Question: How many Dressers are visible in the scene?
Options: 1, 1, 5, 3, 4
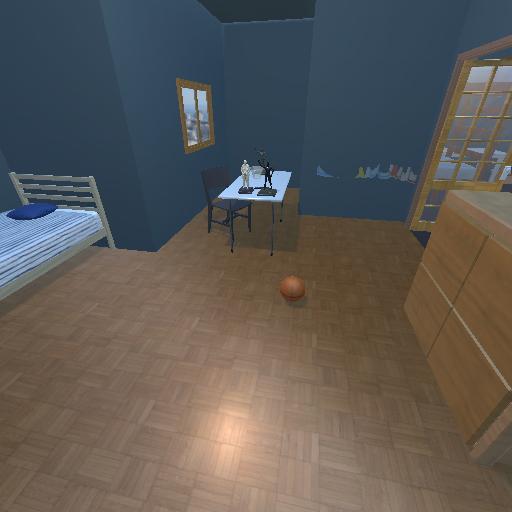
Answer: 1